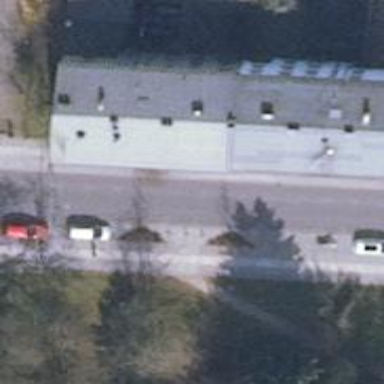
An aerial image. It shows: Driving school.